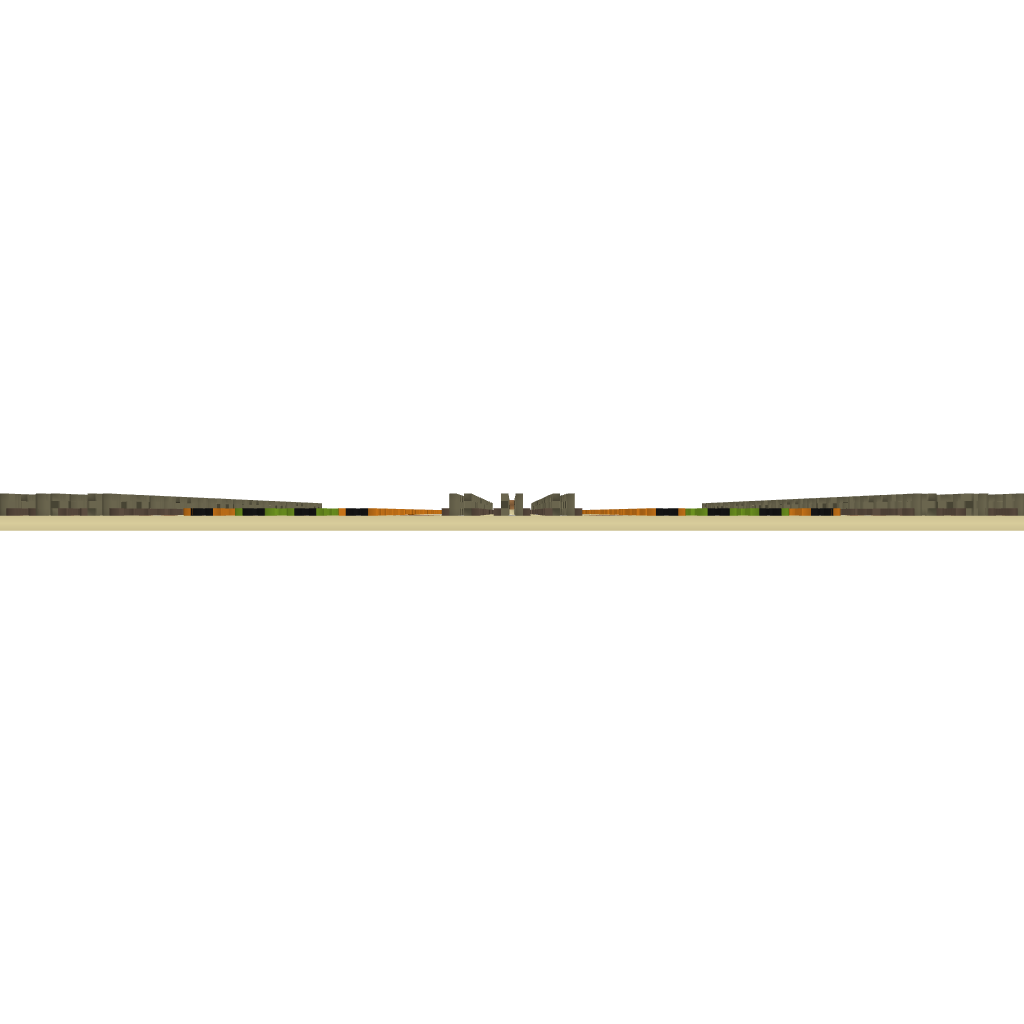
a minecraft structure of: Huge garden